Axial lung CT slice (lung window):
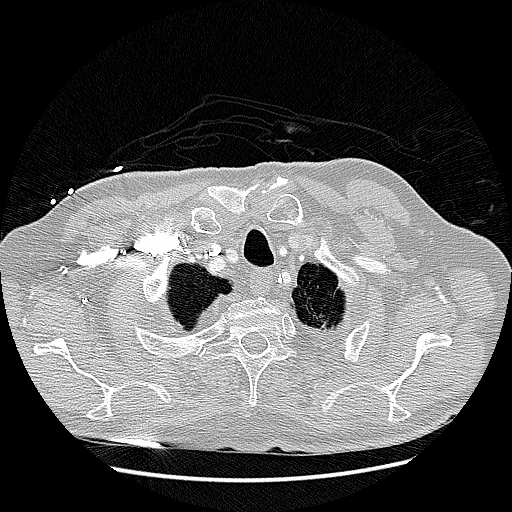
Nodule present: no